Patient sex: F
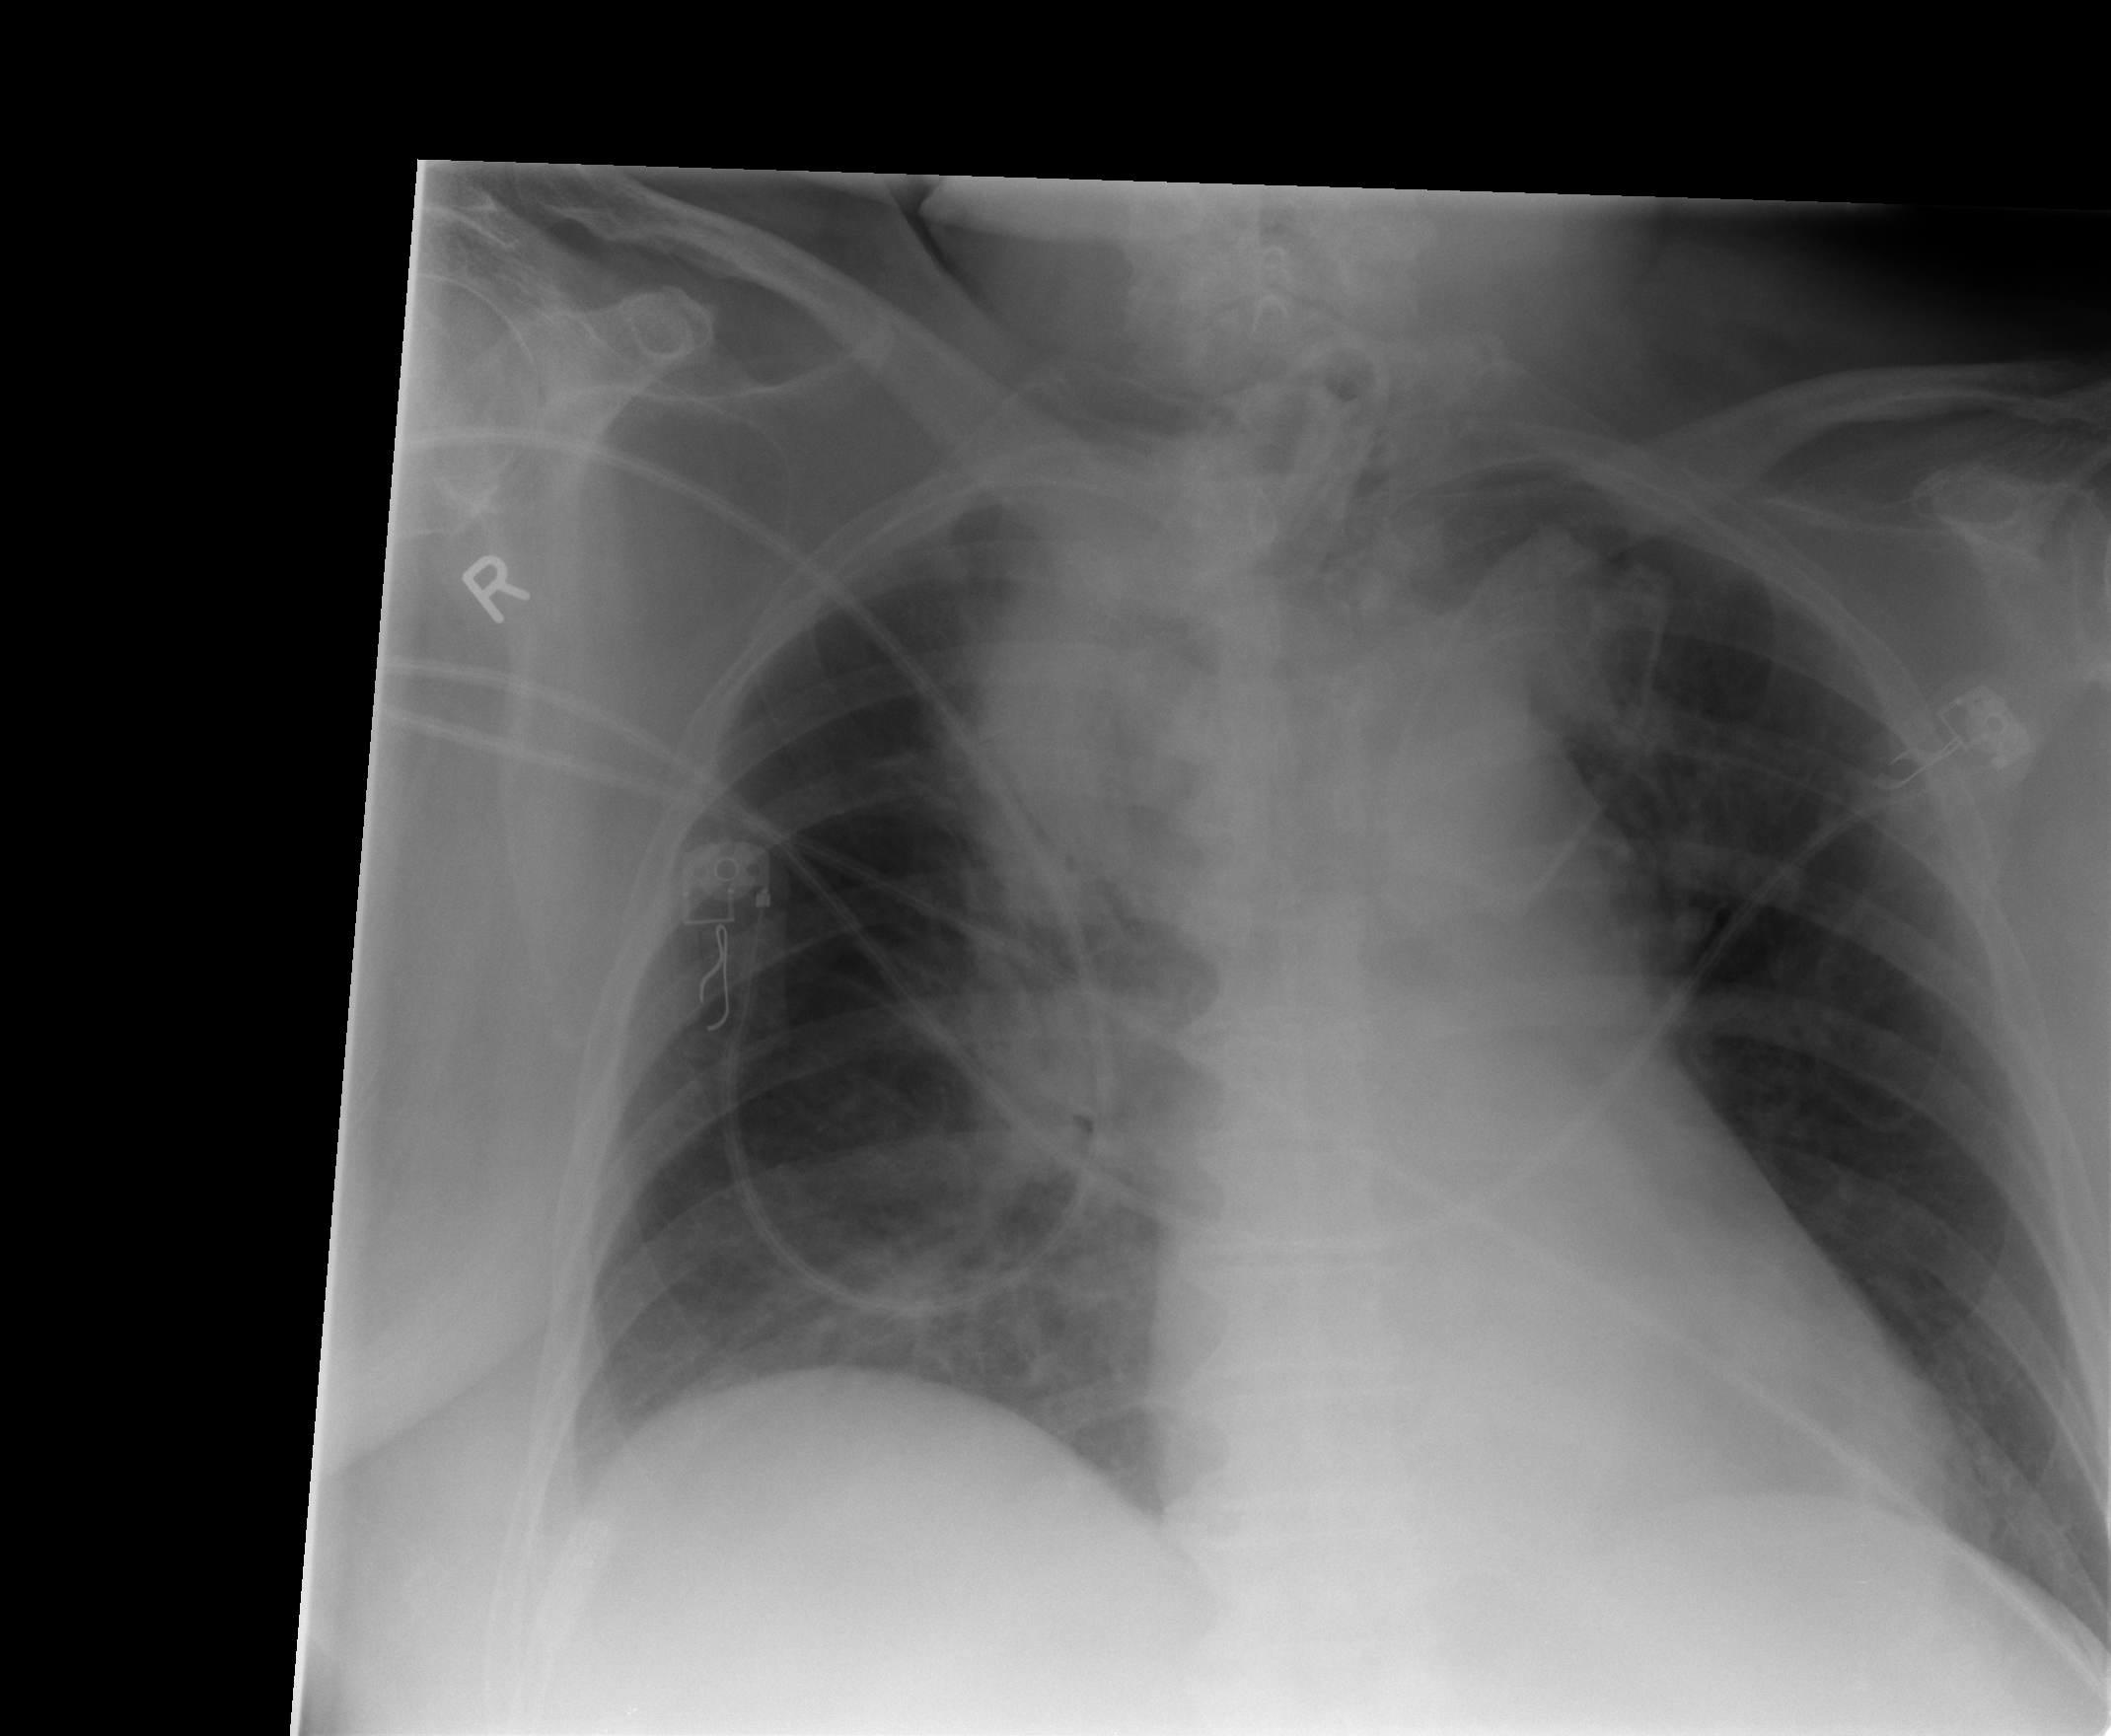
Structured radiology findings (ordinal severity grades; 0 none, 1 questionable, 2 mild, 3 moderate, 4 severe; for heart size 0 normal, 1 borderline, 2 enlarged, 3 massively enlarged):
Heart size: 0
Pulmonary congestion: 0
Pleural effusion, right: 0
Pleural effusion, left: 1
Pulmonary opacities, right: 3
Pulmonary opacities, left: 0
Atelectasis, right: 2
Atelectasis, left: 1